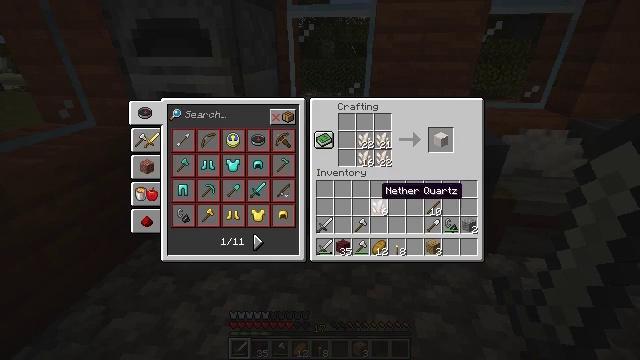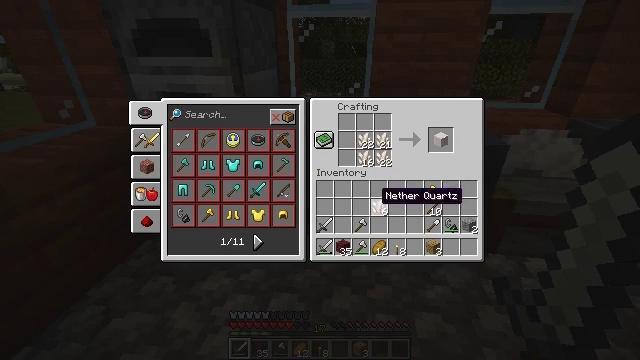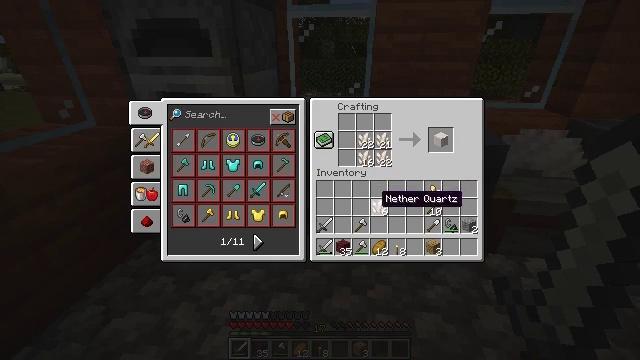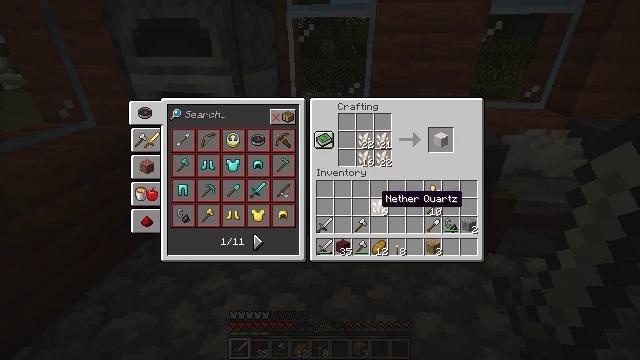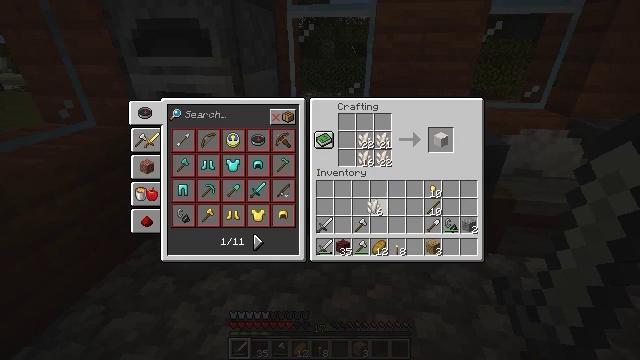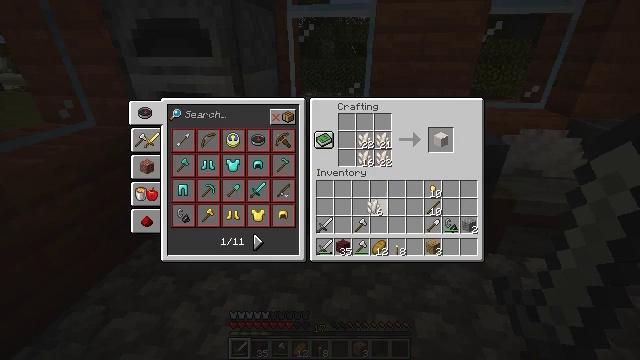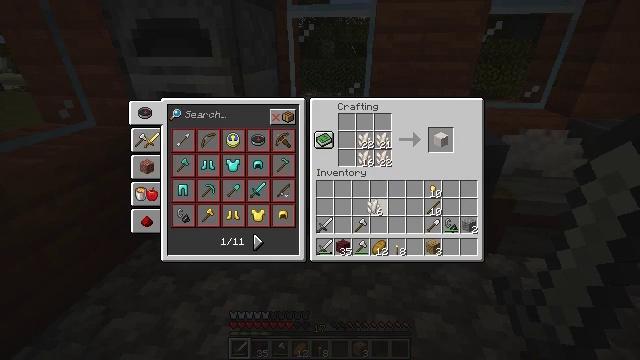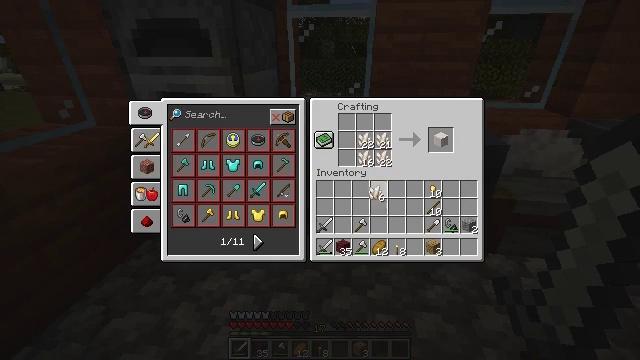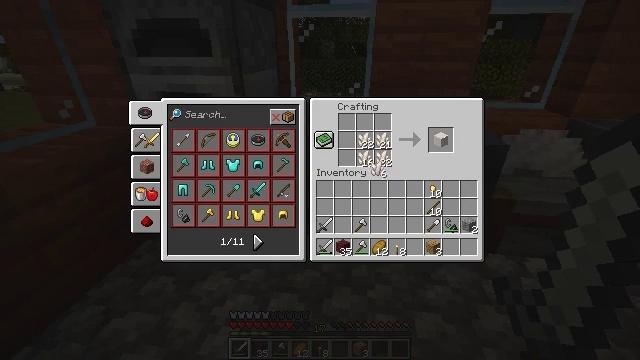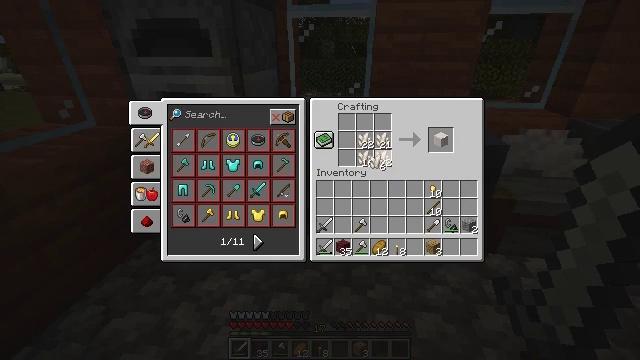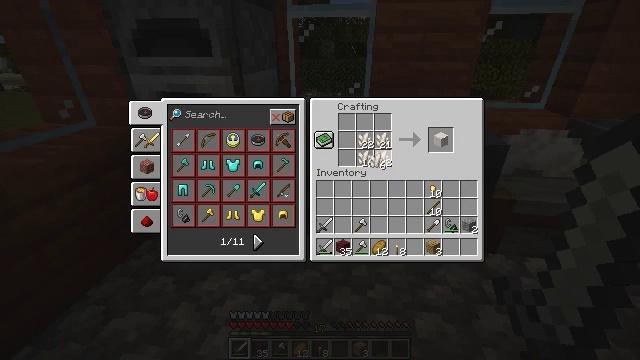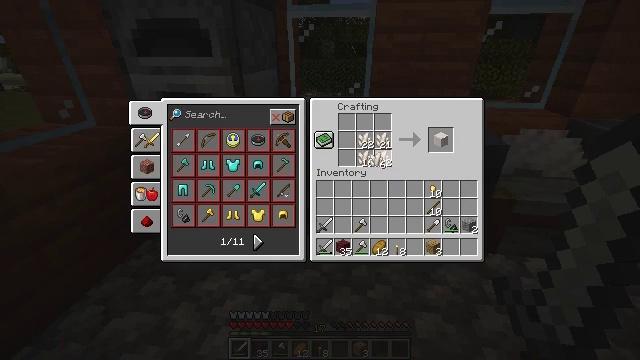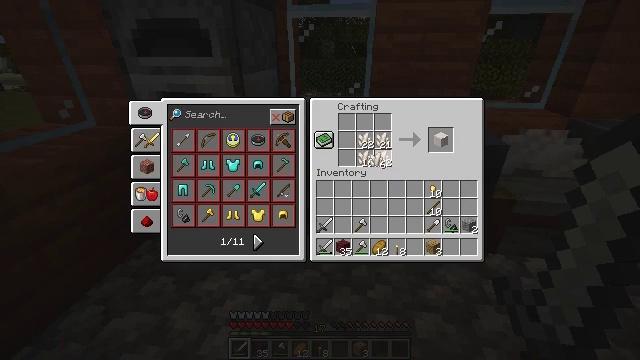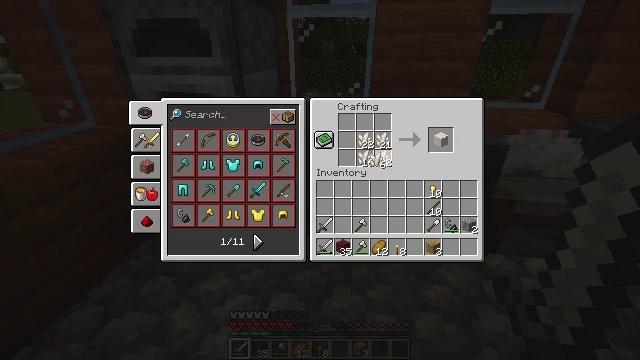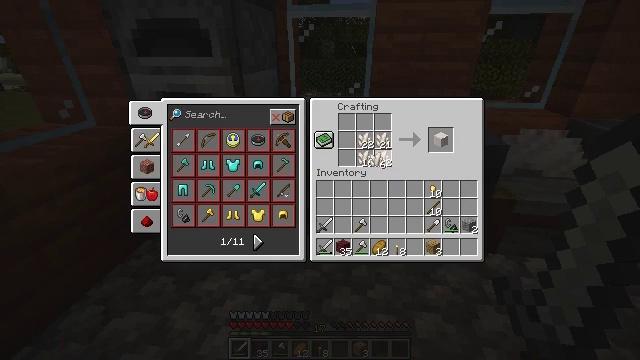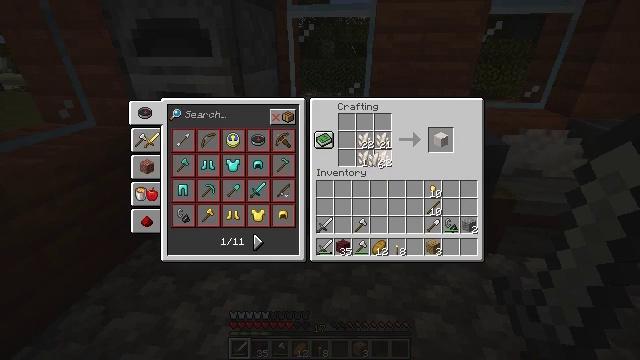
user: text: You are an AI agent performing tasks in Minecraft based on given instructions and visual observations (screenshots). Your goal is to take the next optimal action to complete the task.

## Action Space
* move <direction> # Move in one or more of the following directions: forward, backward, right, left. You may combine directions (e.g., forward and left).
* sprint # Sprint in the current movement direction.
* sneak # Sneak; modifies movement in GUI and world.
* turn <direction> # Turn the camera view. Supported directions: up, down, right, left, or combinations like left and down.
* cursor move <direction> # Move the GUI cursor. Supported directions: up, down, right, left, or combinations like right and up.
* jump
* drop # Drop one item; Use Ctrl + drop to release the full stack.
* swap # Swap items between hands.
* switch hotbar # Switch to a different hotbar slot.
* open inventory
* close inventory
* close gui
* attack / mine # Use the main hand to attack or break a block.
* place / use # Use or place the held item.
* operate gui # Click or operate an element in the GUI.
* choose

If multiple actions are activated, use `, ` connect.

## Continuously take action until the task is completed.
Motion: motion action
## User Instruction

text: Craft four nether quartz into a quartz block on the crafting table.
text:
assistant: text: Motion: no_op
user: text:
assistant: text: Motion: no_op
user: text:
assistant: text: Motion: no_op
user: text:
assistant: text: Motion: operate gui
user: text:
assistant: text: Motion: operate gui
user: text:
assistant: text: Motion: operate gui
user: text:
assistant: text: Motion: cursor move up, operate gui
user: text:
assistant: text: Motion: cursor move up
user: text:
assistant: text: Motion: no_op
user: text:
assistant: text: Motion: no_op
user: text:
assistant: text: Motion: no_op
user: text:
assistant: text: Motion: no_op
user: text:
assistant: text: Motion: no_op
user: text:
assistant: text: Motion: no_op
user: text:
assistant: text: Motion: no_op
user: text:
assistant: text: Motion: no_op
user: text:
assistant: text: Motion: no_op
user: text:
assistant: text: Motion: operate gui
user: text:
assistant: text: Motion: operate gui
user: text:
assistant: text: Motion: operate gui
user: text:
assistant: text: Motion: no_op
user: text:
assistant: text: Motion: no_op
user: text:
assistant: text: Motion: no_op
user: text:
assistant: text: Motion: no_op
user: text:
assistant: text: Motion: cursor move right
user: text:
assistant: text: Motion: cursor move right
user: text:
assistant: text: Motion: cursor move right
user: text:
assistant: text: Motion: no_op
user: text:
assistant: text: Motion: no_op
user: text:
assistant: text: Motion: no_op